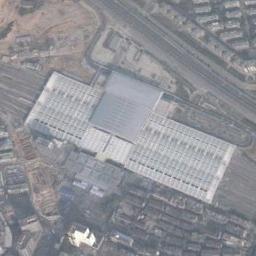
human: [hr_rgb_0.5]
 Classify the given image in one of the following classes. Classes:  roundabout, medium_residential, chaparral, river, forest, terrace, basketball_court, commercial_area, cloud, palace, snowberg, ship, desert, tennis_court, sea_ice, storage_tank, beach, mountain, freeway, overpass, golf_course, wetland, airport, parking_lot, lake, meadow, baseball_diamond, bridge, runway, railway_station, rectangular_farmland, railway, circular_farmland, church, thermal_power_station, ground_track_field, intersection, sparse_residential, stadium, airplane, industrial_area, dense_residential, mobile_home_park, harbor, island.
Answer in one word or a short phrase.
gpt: railway_station